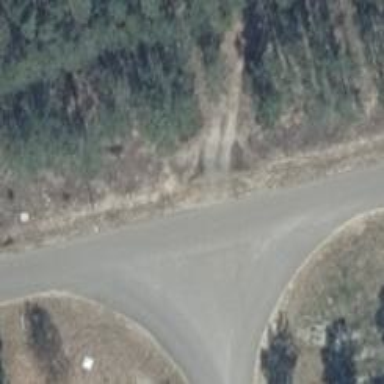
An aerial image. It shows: Unclassified road with paved surface.